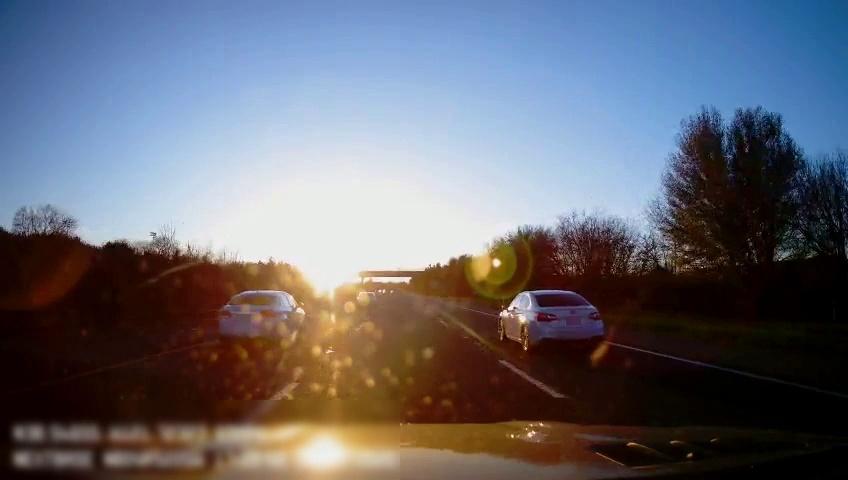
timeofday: Day
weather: Sunny
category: Drivable Space
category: Vehicles | Car
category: Vehicles | SUV
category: Vehicles | SUV
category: Lanes | Alternate Lane
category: Lanes | Current Lane
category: Lanes | Current Lane
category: Lanes | Alternate Lane